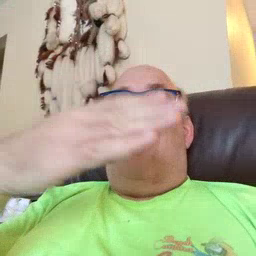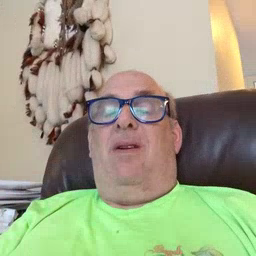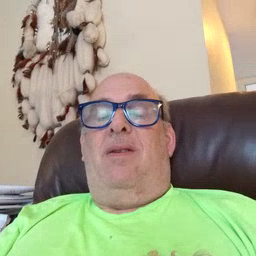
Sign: flag